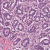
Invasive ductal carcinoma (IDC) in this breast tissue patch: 1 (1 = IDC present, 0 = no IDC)